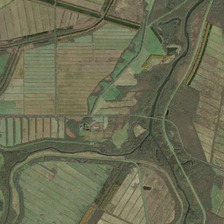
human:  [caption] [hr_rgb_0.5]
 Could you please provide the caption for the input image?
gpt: many pieces of farmlands are together .

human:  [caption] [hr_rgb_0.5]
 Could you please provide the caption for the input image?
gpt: many pieces of farmlands are together .

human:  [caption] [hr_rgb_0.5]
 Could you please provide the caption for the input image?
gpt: many pieces of farmlands are together .

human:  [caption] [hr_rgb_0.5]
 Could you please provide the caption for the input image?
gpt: many pieces of farmlands are together .

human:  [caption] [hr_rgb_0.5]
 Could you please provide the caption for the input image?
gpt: many pieces of farmlands are together .